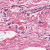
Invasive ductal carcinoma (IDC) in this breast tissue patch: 0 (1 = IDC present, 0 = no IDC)